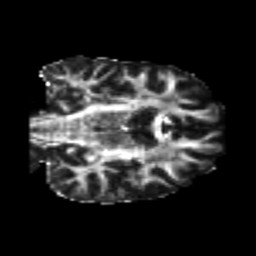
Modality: FA
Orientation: coronal
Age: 21
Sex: male
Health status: healthy
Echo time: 0.074 s